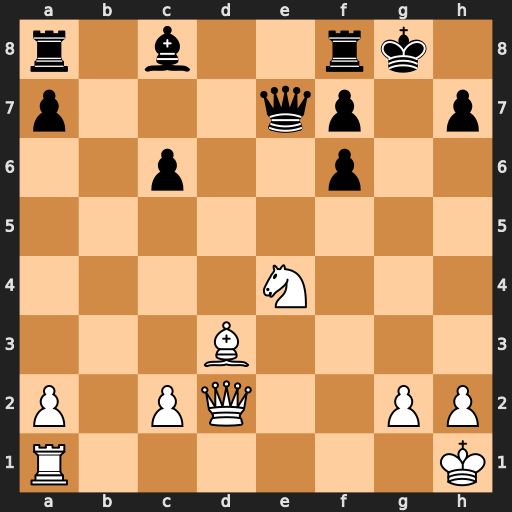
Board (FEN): r1b2rk1/p3qp1p/2p2p2/8/4N3/3B4/P1PQ2PP/R6K
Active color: w
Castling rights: -
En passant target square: -
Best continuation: Qh6 Bf5 Nxf6+ Qxf6 Qxf6